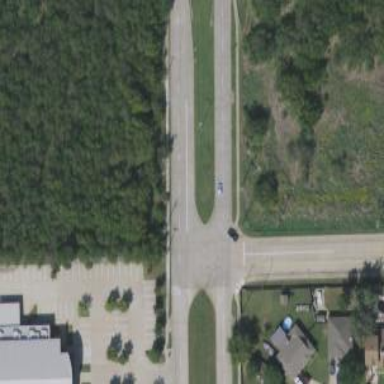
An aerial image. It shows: Secondary road.